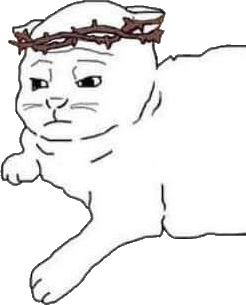
Label: 5_Animal